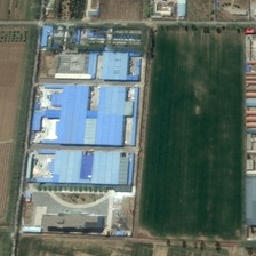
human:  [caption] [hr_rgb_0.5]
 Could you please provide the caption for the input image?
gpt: the buildings of the blue factory are located in the area next to a rectangular agricultural land.

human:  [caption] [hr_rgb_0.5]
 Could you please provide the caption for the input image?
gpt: The blue factory is located next to the rectangular farmland.

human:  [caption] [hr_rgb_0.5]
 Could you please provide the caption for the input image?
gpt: The blue factory building is located in the area next to a rectangular farmland.

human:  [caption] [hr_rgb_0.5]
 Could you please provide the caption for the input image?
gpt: The blue factory building is located next to the rectangular farmland.

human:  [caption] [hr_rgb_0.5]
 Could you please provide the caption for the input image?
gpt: The square next to the blue factory